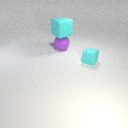
small cyan rubber cube in front of large purple rubber sphere